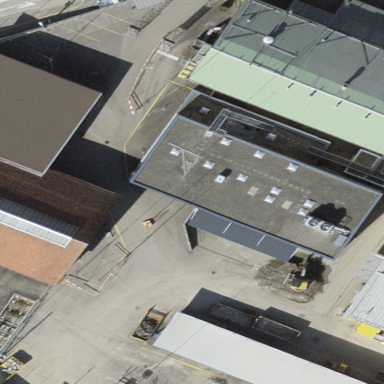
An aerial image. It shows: Building with flat roof.